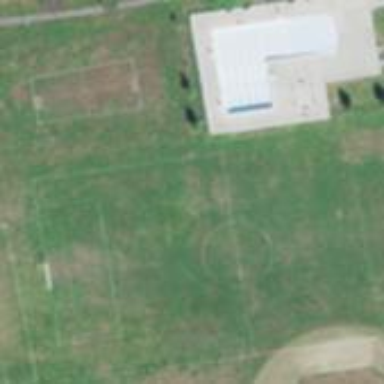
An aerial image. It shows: Soccer pitch designated for leisure and sports activities.